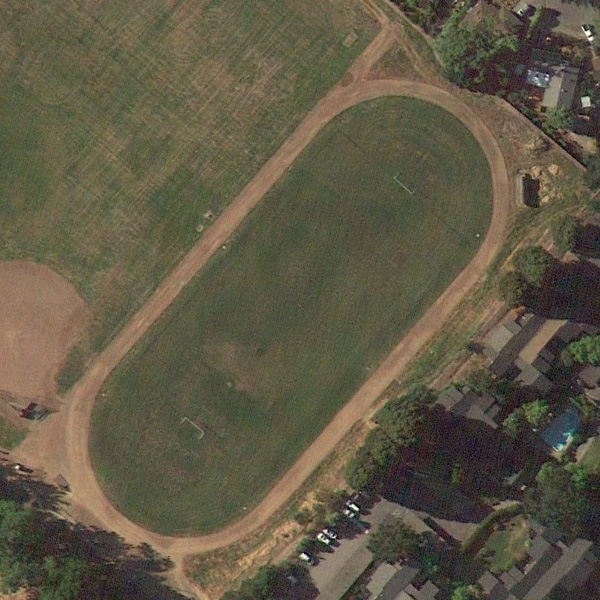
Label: Playground